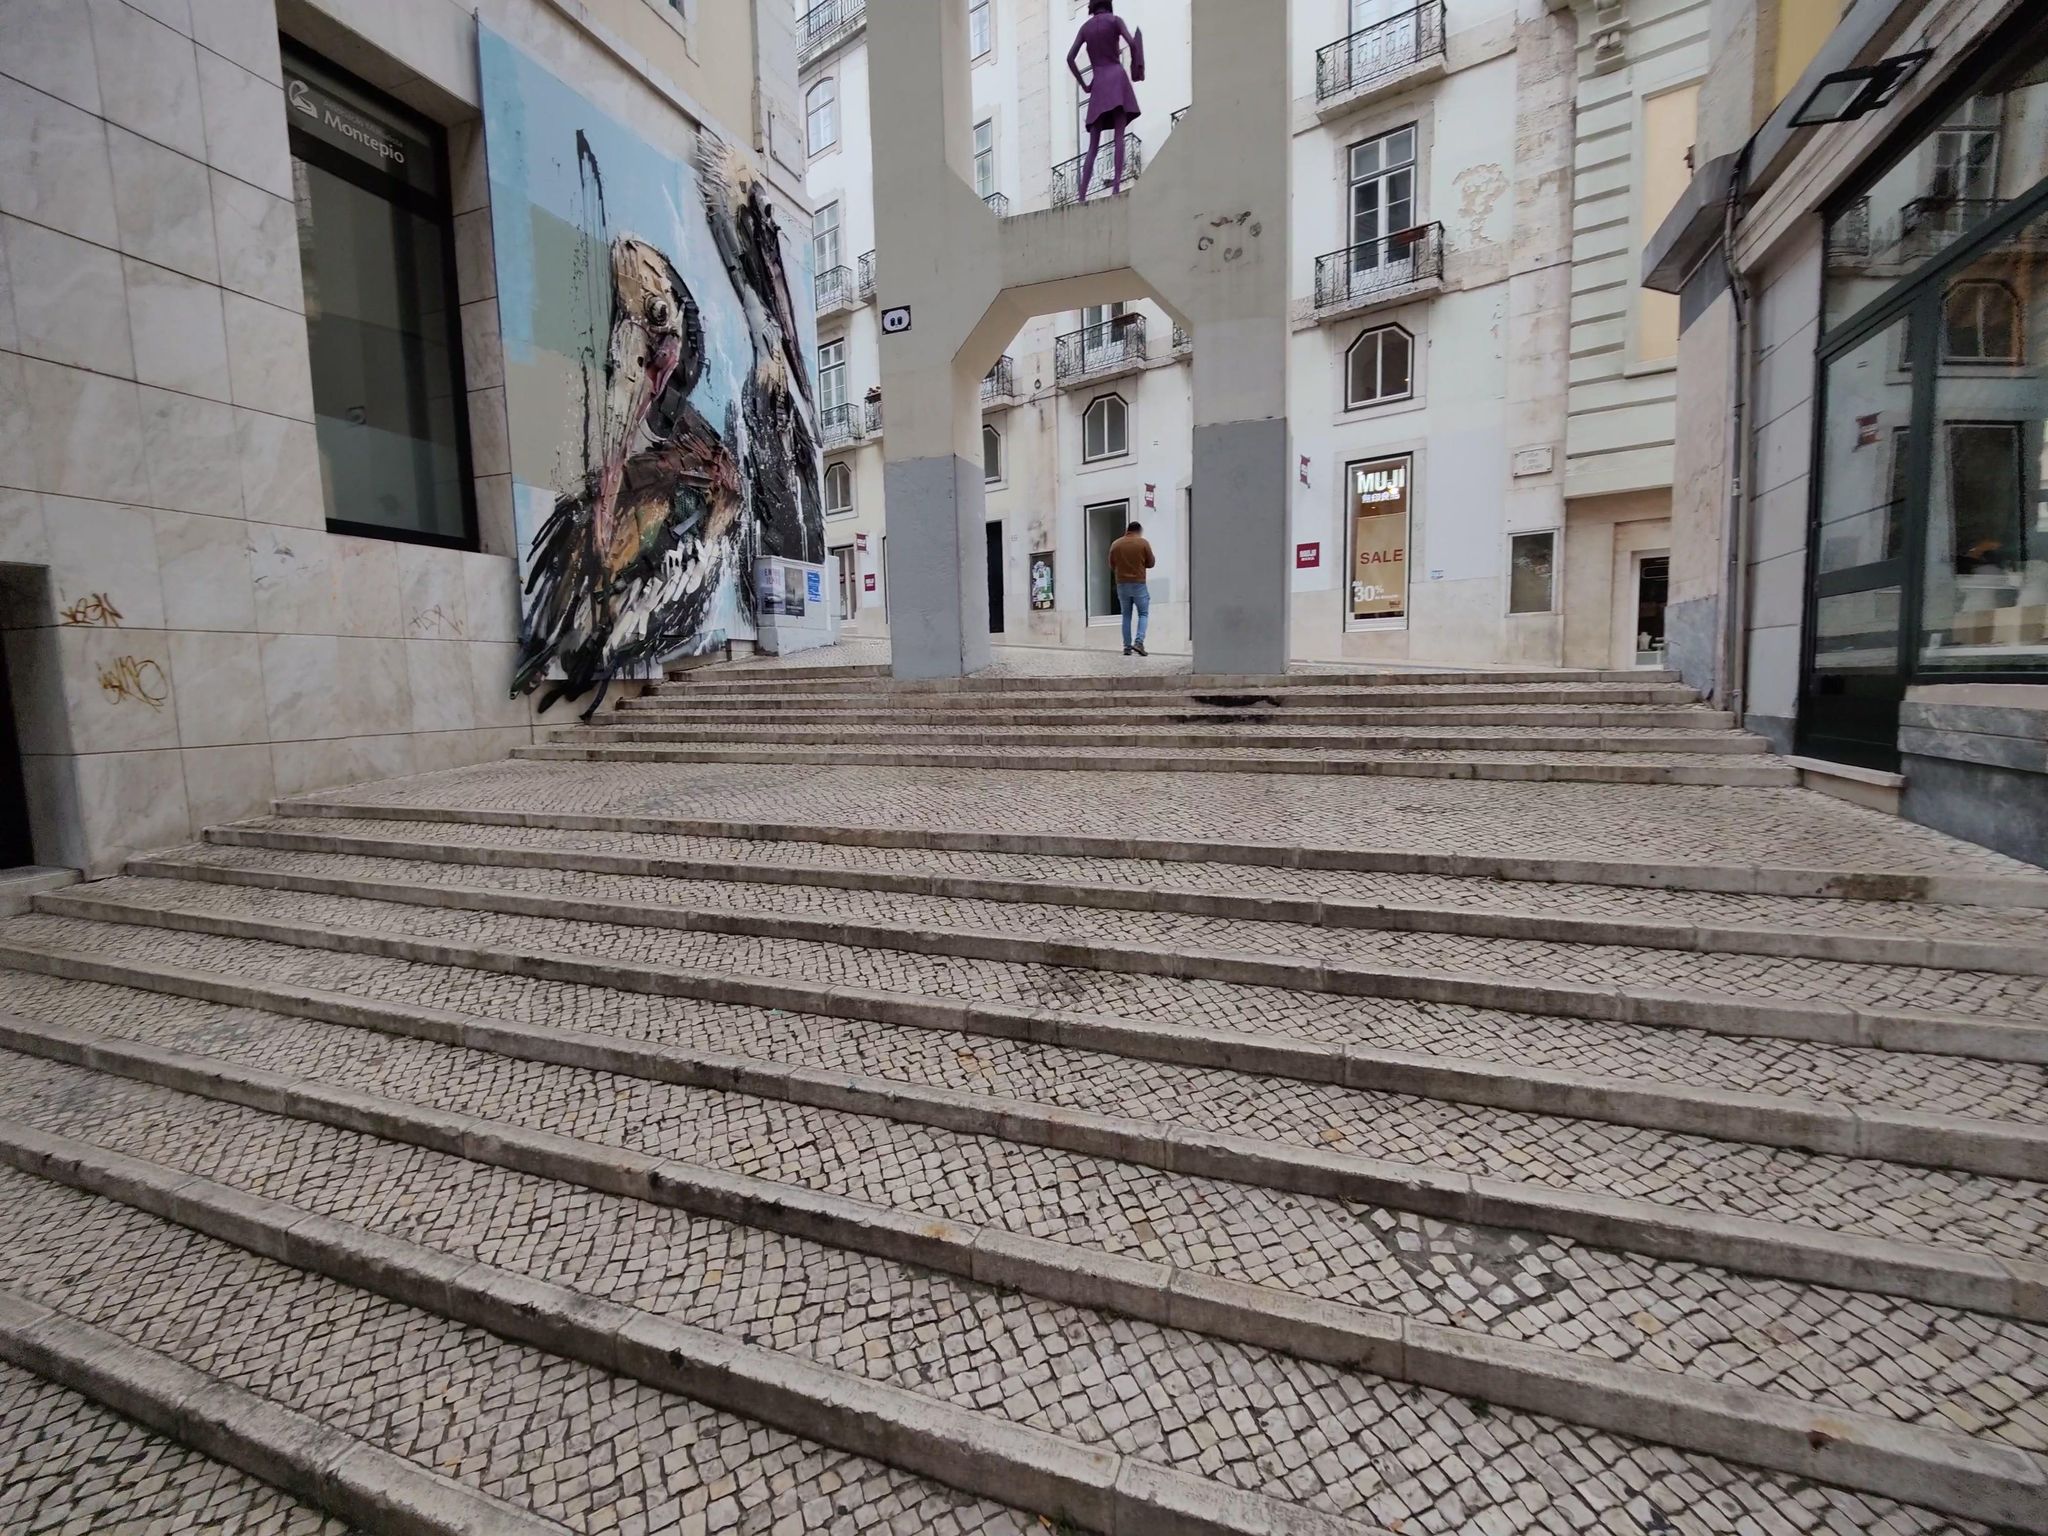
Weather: clear
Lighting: day
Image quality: good
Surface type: walking surface
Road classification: footway, steps
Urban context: urban centre
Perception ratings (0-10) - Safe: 4.65, Lively: 7.48, Beautiful: 5.22, Boring: 2.51, Depressing: 4.06, Wealthy: 3.37